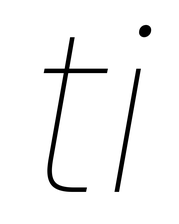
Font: Poppins-ThinItalic